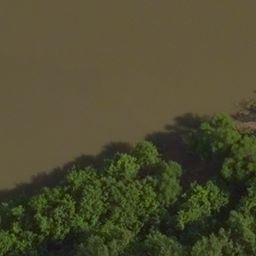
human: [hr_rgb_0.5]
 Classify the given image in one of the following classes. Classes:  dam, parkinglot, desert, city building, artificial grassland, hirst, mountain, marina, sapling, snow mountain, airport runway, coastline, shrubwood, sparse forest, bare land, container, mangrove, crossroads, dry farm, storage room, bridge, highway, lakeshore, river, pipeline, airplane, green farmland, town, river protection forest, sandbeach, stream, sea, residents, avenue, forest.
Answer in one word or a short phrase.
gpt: river protection forest